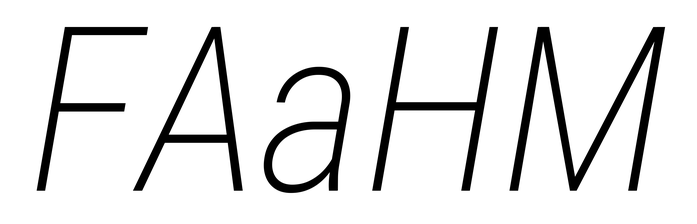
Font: Roboto-Italic_Condensed_ExtraLight_Italic